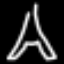
Label: The Eiffel Tower